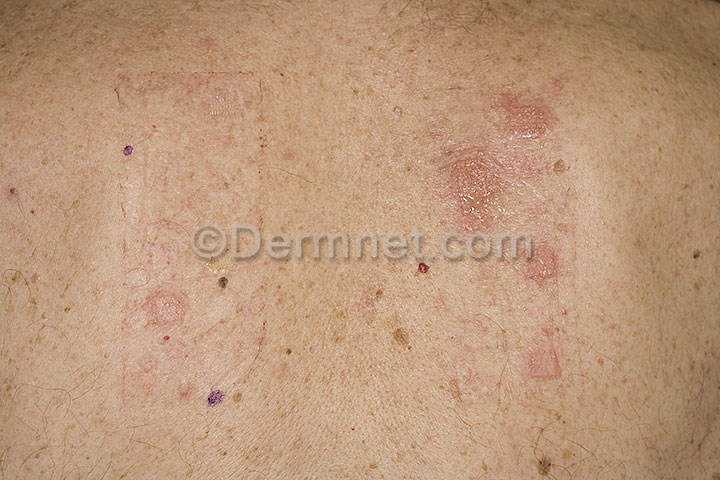
Disease: Poison Ivy Photos and other Contact Dermatitis